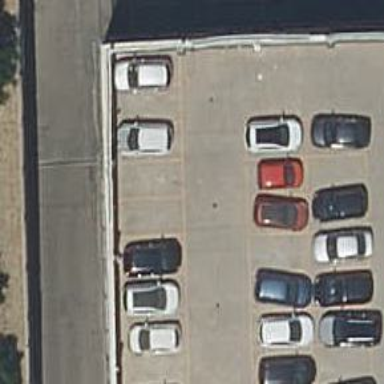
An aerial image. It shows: Shop that sells cars.